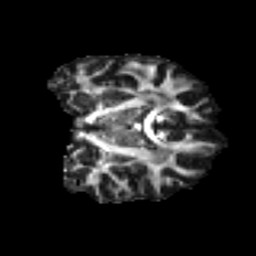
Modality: FA
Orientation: coronal
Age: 25
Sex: male
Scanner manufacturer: ge
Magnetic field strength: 3 T
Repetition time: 7.8 s
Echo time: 0.0606 s